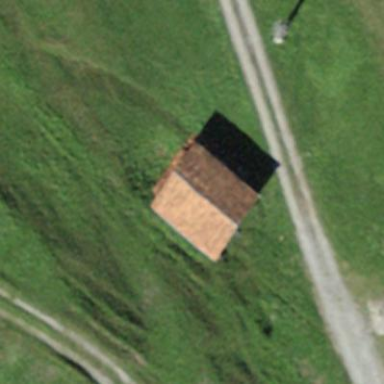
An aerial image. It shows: Simple and straightforward house.